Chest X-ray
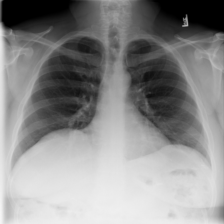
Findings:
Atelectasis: negative
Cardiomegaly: negative
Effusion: negative
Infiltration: negative
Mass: negative
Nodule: negative
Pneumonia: negative
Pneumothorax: negative
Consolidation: negative
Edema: negative
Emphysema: negative
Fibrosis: negative
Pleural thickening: negative
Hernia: negative